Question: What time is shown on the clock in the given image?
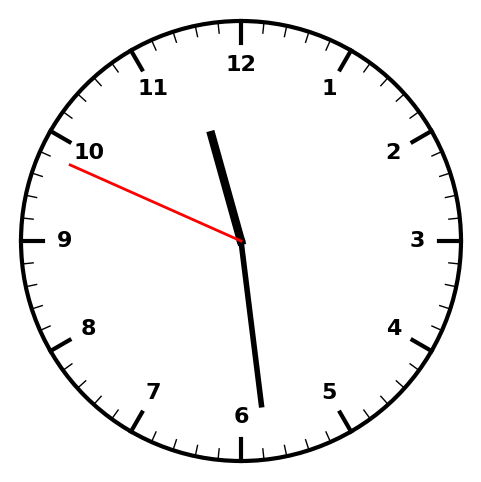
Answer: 11:28:49